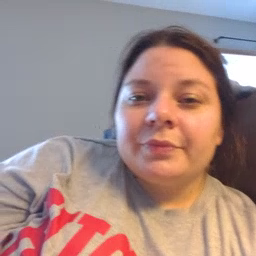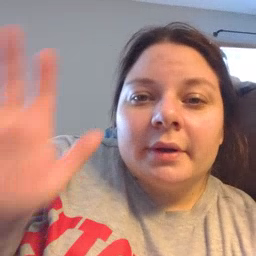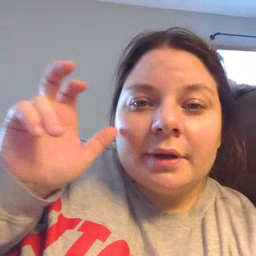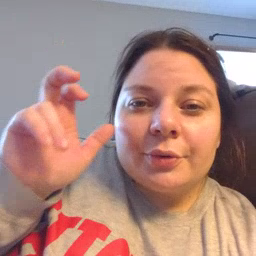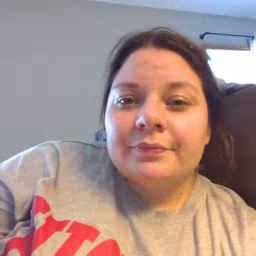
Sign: hear